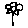
Label: flower